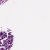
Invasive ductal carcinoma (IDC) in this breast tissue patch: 0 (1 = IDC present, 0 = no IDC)